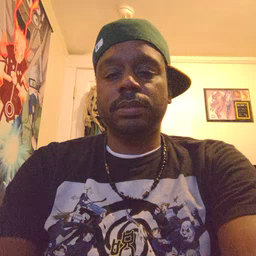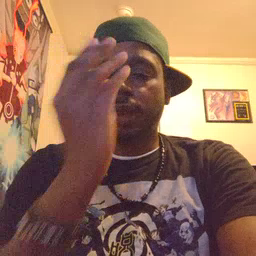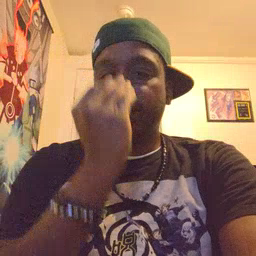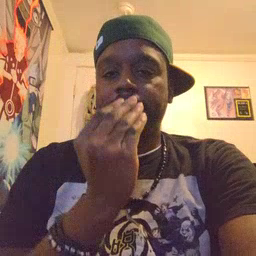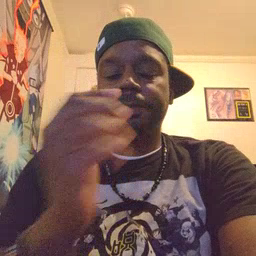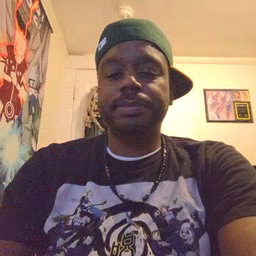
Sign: sleep